Milling tool wear sample.
Tool blade image: 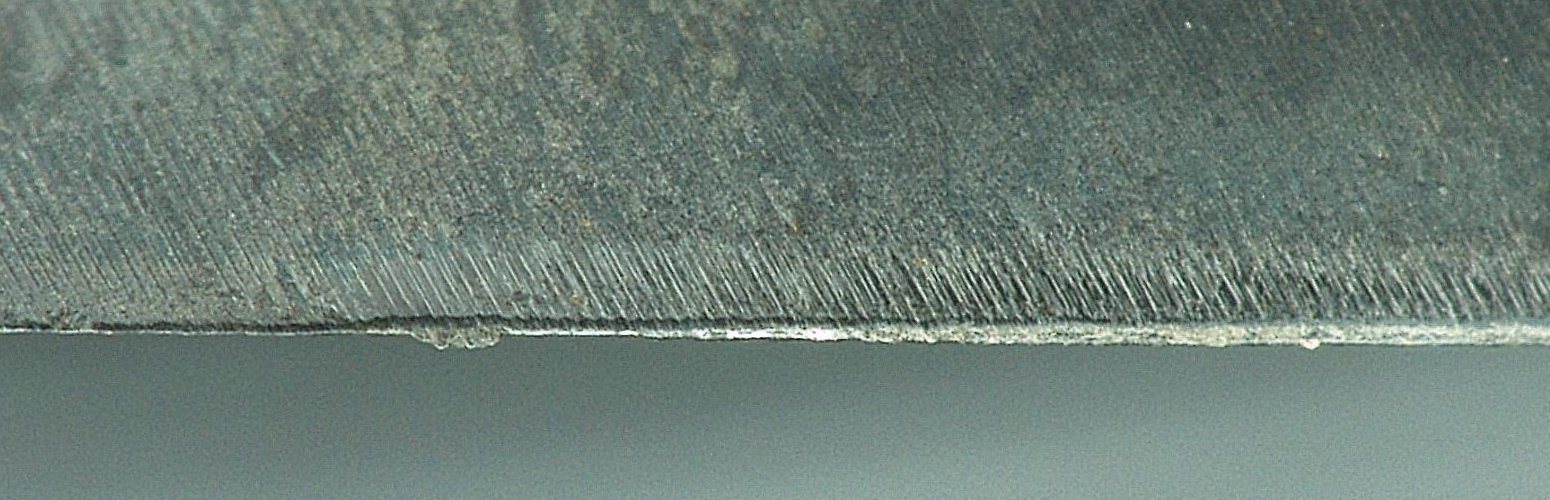
Chip image: 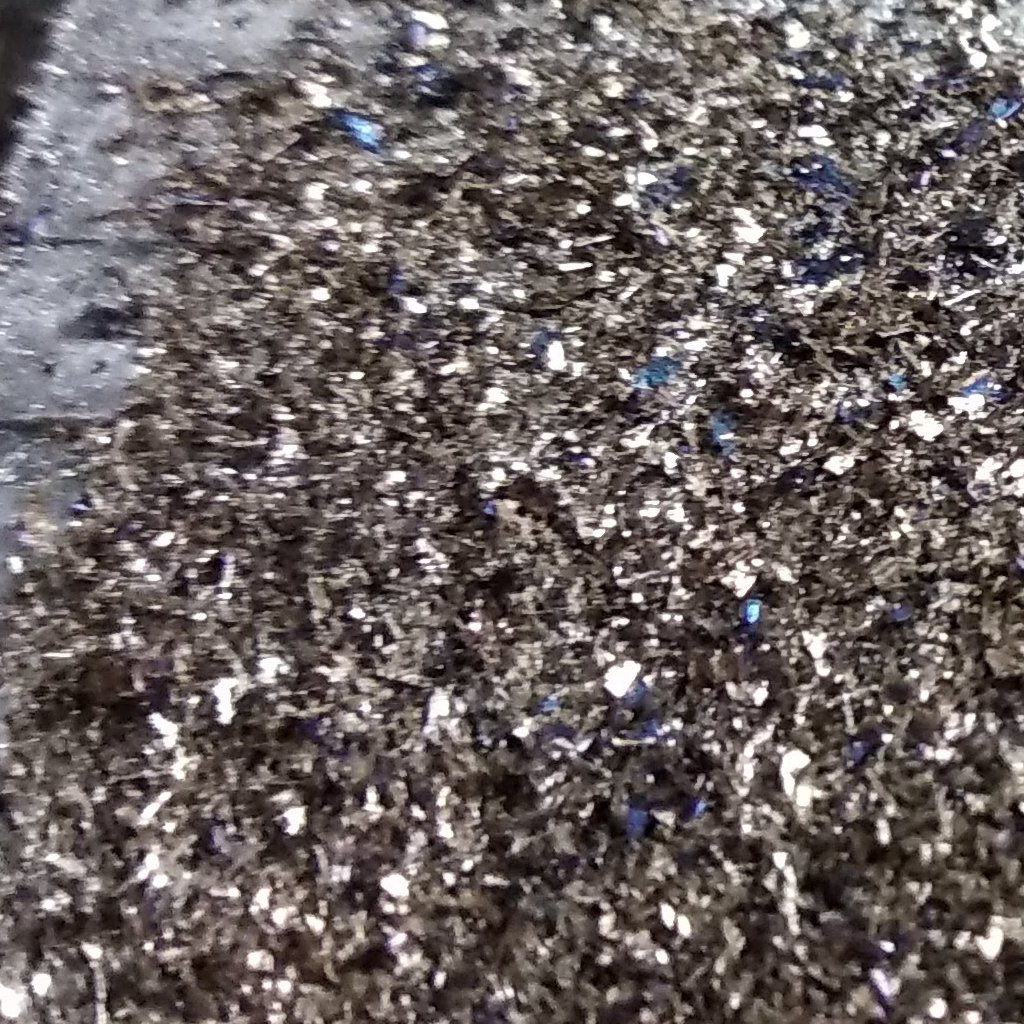
Workpiece image: 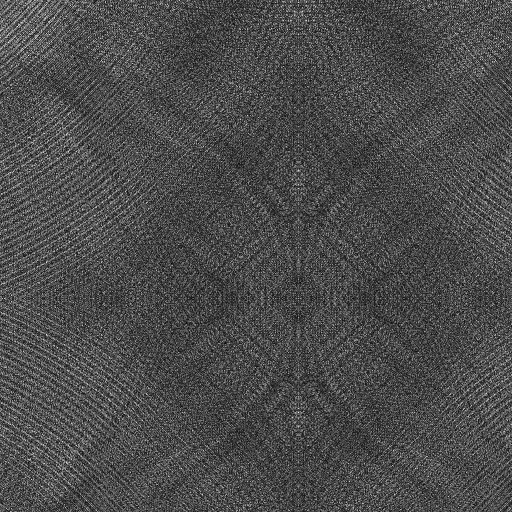
Tool wear state: used
Gaps: 0
Flank wear: 51.59
Overhang: 24.05
Force-signal Mel-spectrograms (X, Y, Z axes): 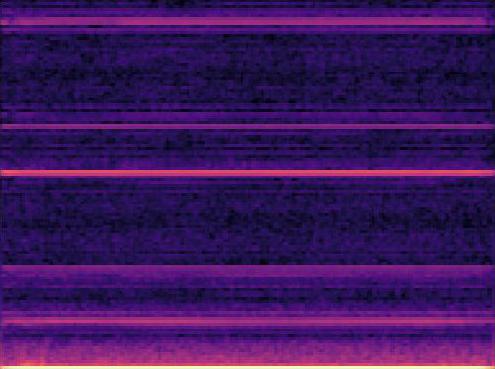 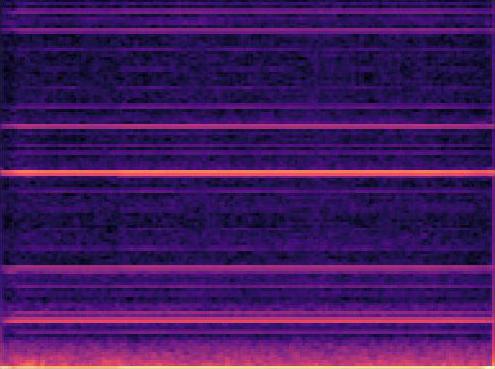 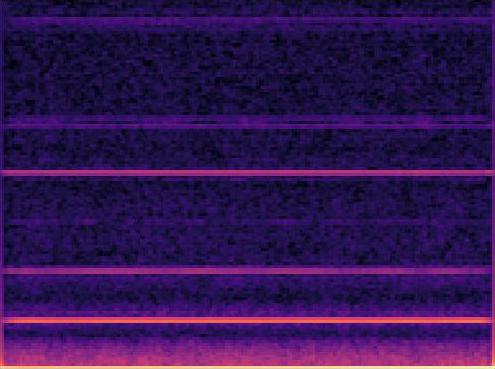
Force-signal scalograms (X, Y, Z axes): 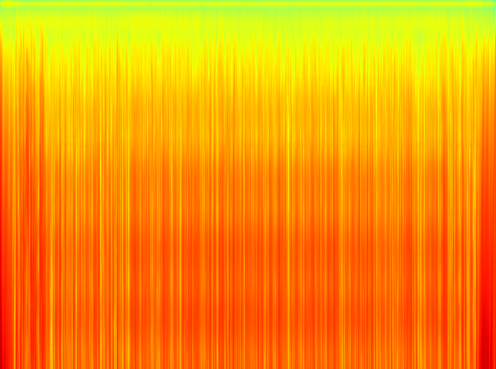 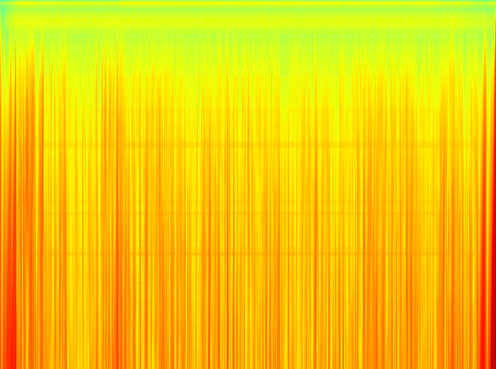 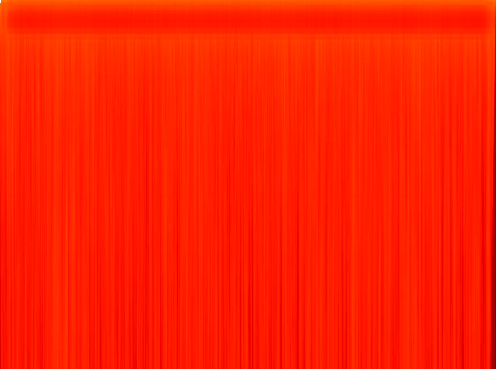
Force phase: initial_break_in_wear